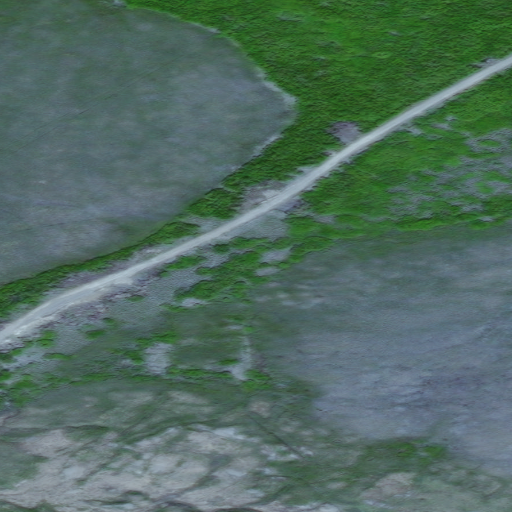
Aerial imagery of valley in Alaska named Alma Gulch containing only unknown